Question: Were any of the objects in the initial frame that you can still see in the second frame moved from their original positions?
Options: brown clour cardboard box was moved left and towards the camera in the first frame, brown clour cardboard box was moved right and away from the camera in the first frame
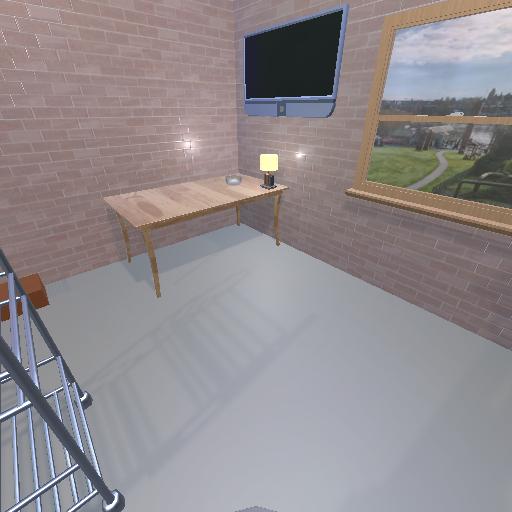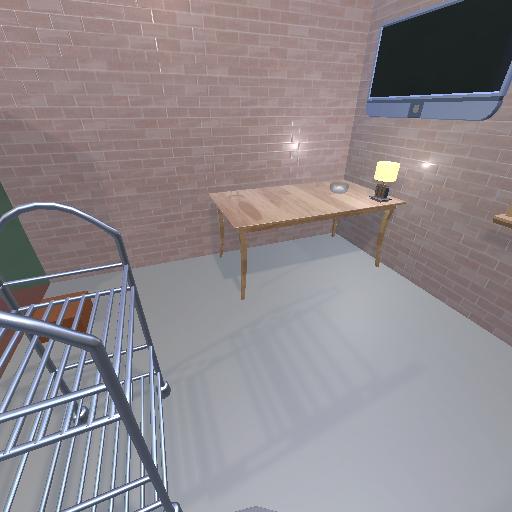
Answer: brown clour cardboard box was moved left and towards the camera in the first frame